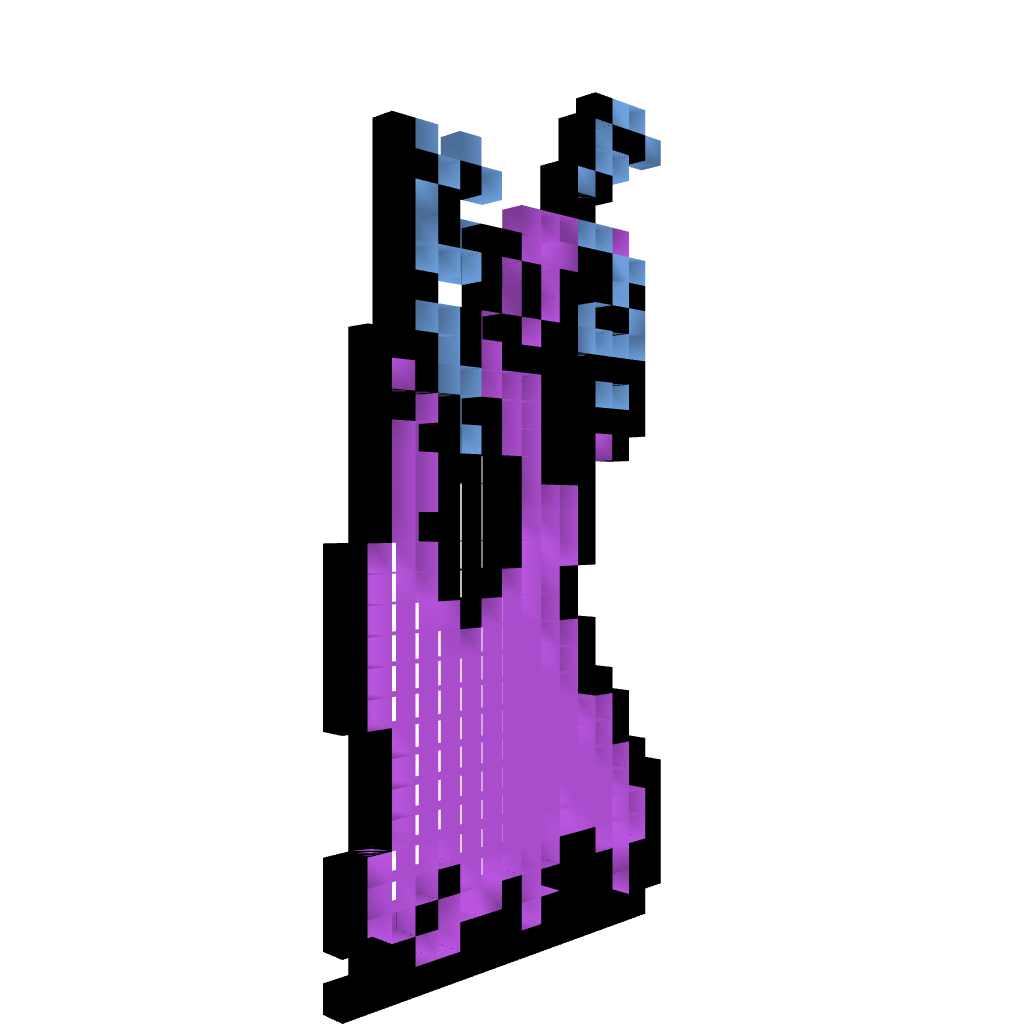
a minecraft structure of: Zombie from Castlevania bad low quality